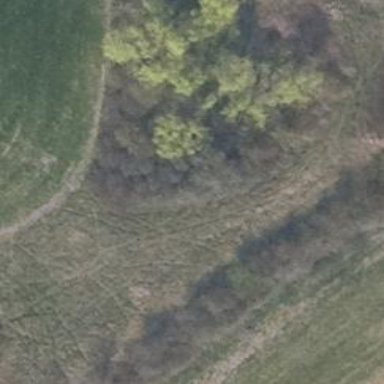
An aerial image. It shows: Landscape with heath vegetation.